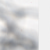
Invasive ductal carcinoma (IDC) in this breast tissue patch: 0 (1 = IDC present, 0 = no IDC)